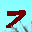
Label: 7